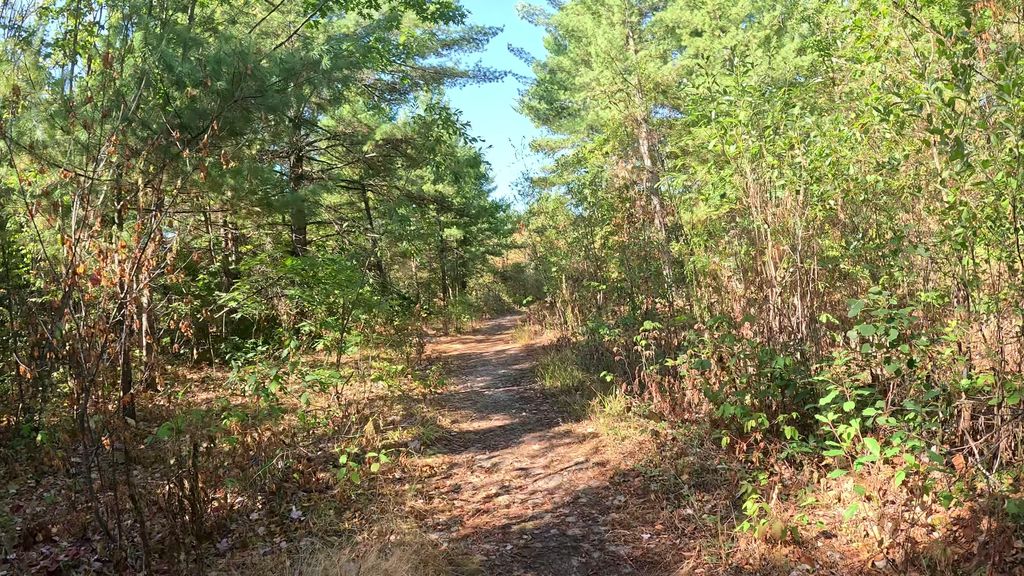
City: ottawa-gatineau